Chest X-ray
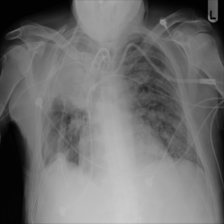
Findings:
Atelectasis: negative
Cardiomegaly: negative
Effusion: negative
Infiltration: positive
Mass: negative
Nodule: negative
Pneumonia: negative
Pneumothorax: negative
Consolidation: negative
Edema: negative
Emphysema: negative
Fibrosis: negative
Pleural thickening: negative
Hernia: negative